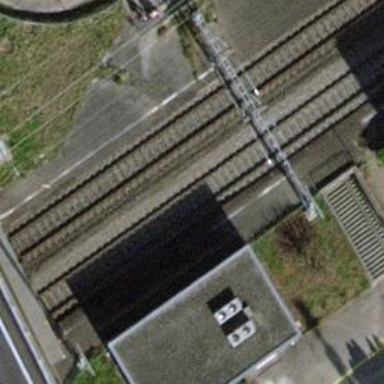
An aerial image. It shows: Single railway track with electrification through contact line.